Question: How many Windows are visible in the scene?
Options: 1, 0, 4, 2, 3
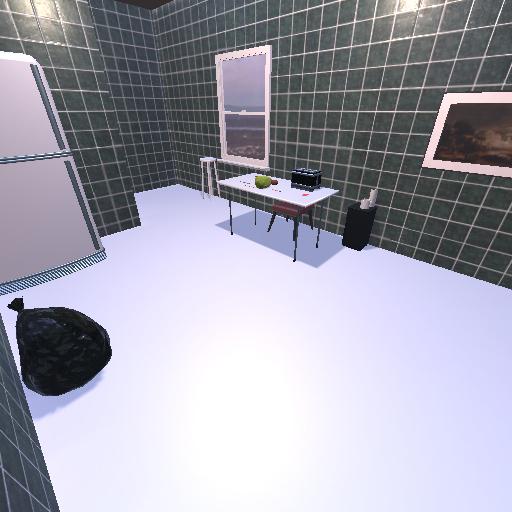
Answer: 1